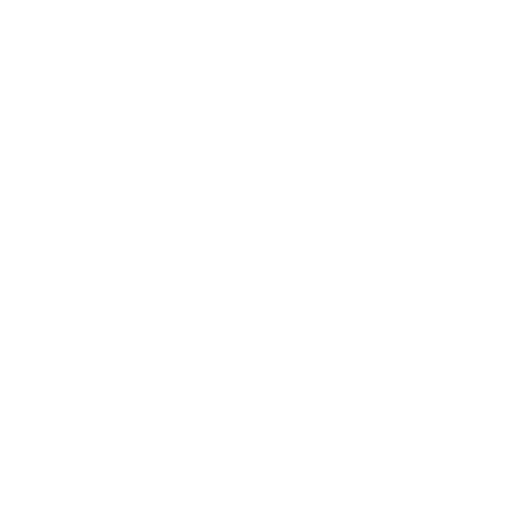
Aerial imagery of island in Alaska named Saint Paul Island containing only unknown